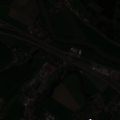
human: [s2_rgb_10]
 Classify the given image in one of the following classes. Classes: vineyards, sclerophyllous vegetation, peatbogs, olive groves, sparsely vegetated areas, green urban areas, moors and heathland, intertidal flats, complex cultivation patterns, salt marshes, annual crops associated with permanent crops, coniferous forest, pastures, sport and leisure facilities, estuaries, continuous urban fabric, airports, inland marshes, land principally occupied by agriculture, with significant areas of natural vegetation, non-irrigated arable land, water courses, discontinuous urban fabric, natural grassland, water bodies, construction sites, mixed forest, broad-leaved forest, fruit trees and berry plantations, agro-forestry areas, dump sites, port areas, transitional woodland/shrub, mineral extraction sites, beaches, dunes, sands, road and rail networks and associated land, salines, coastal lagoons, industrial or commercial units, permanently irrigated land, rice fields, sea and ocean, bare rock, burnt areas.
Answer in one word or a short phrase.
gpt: discontinuous urban fabric, complex cultivation patterns, mixed forest